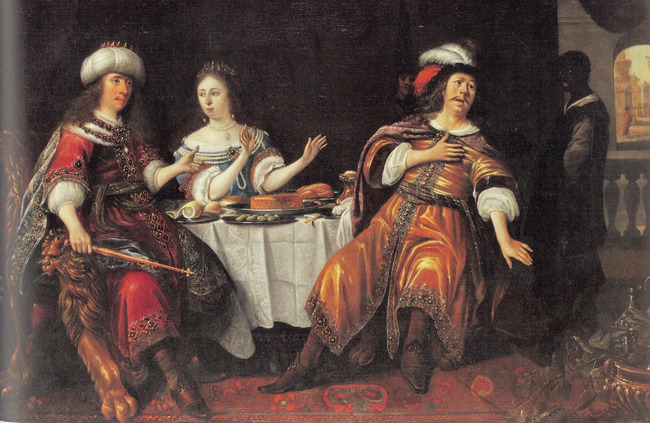
Title: Ester bechuldigt Haman voor Ahasveros tijdens de maaltijd (Ester 7:1-17)
Artist: Anthonie Palamedesz.
Earliest date: 1670
Latest date: 1670
Genre: painting
Keywords: Old Testament and Apocrypha, meal, carpet, black (general, race and ethnicity), wine cooler